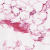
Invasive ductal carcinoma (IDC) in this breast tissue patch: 0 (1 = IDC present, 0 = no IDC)